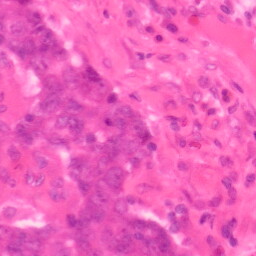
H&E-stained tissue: Colon